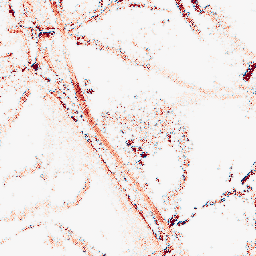
Category: morphological
Decomposition family: morphological_diamond
Decomposition parameters: operation: opening
radius: 5
Upsampling method: regularized
Upsampling parameters: scale: 2
lambda_reg: 0.1
Upsampling scale: 2